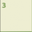
Piece: xx